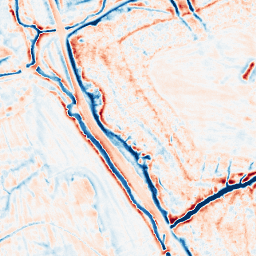
Category: edge_preserving
Decomposition family: bilateral
Decomposition parameters: d: 15
sigma_color: 100
sigma_space: 25
Upsampling method: sinc_hamming
Upsampling parameters: scale: 4
kernel_size: 8
Upsampling scale: 4